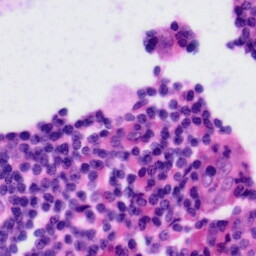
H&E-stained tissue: Tonsil